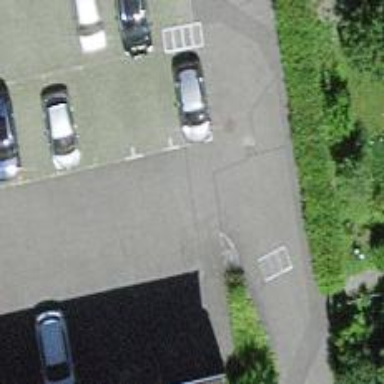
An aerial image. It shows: Road serving as parking aisle.